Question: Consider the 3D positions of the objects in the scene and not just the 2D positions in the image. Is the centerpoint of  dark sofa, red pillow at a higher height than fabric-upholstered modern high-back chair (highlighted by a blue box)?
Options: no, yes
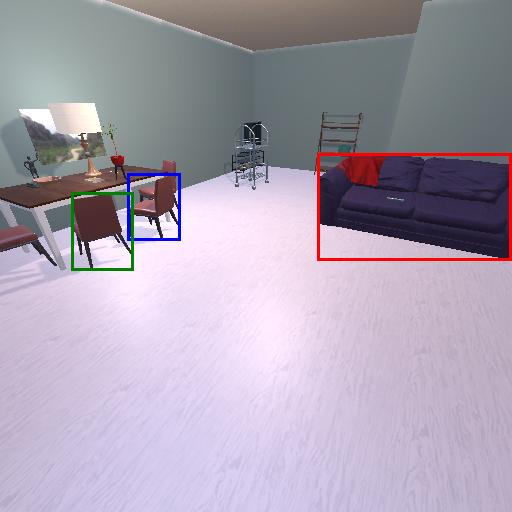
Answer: no